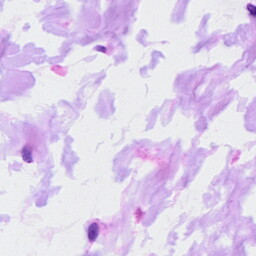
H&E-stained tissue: Ovarian